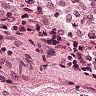
Metastatic tissue present: no